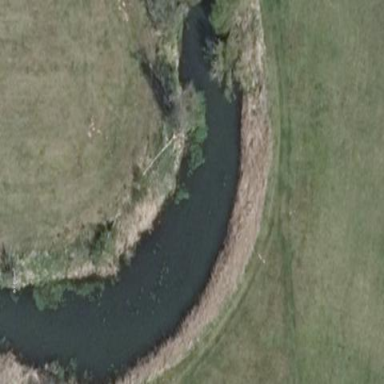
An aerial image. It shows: Reedbed in wetland area.